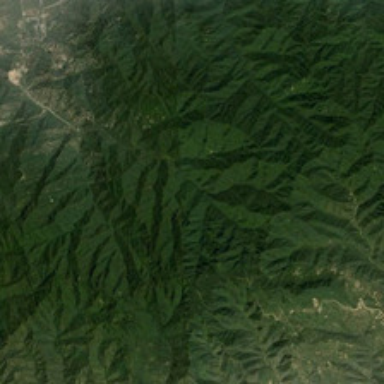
It is a piece of green mountain .